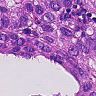
Metastatic tissue present: yes